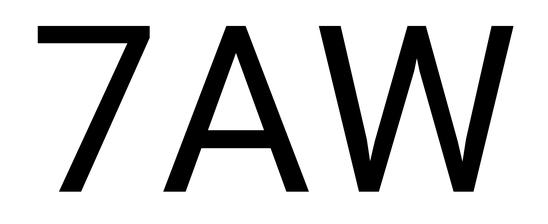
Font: Roboto_Regular